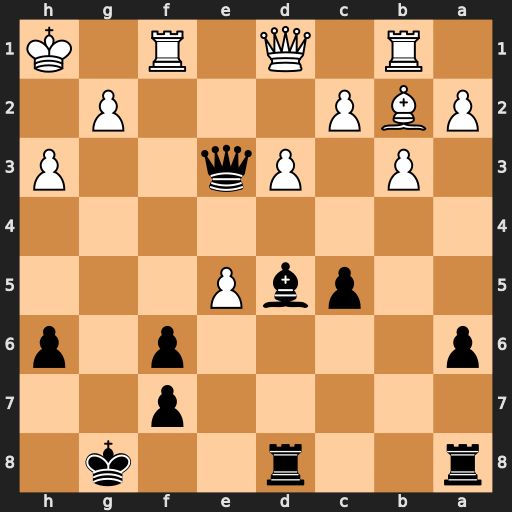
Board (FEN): r2r2k1/5p2/p4p1p/2pbP3/8/1P1Pq2P/PBP3P1/1R1Q1R1K
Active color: b
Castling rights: -
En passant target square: -
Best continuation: Qxh3+ Kg1 Qxg2#